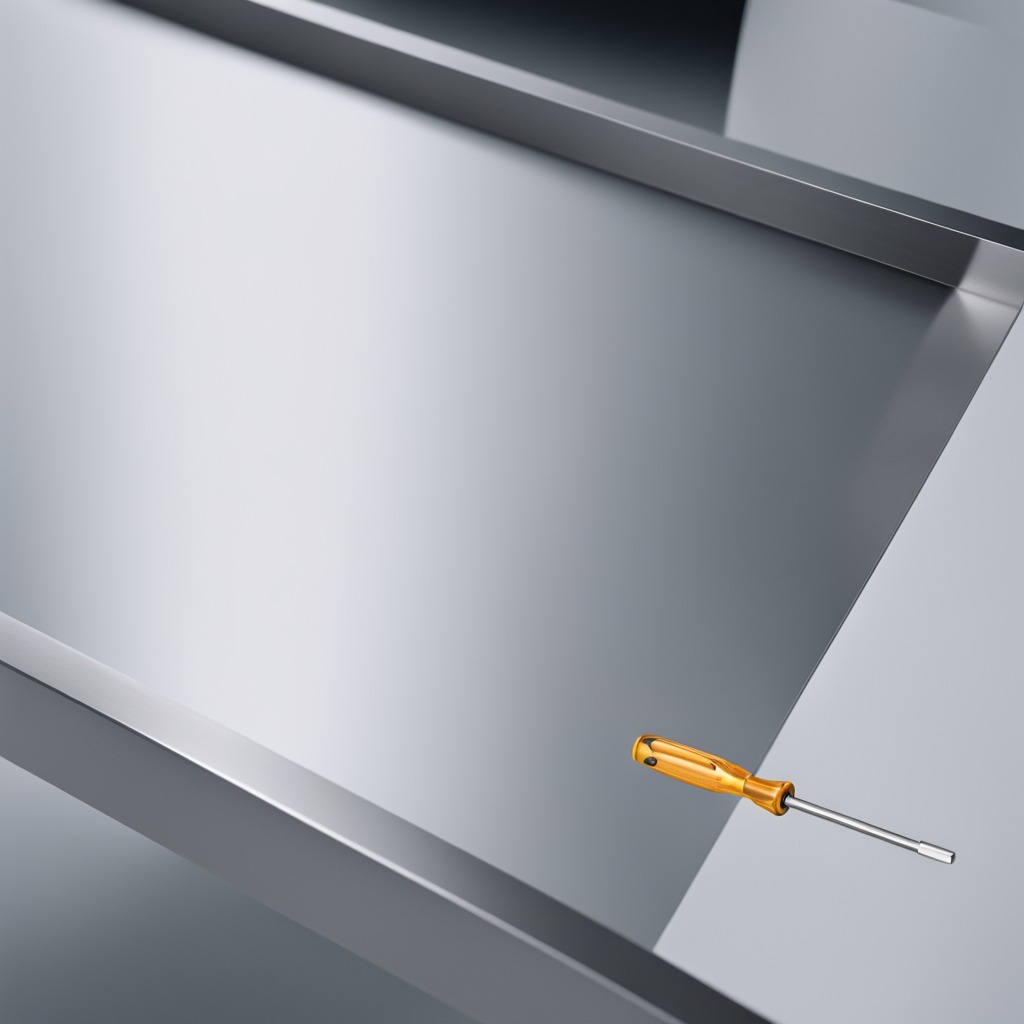
A screwdriver is lying on the stainless steel table in a high-end prototyping lab.